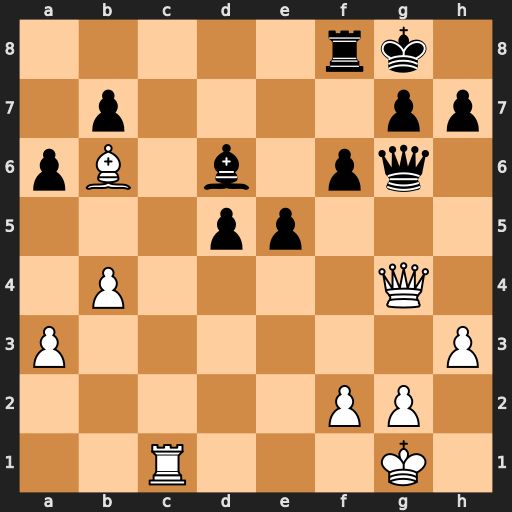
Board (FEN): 5rk1/1p4pp/pB1b1pq1/3pp3/1P4Q1/P6P/5PP1/2R3K1
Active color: w
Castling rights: -
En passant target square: -
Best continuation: Qe6+ Qf7 Qxd6